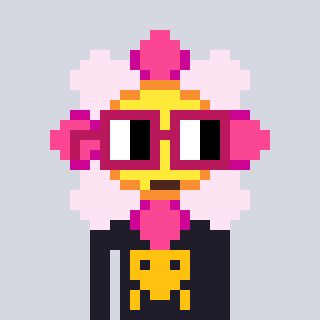
a pixel art character with square dark red glasses, a flower-shaped head and a grayscale-colored body on a cool background